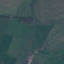
Land use / land cover class: Pasture